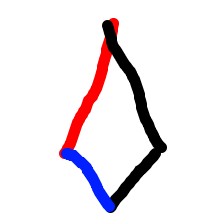
Shape: kite